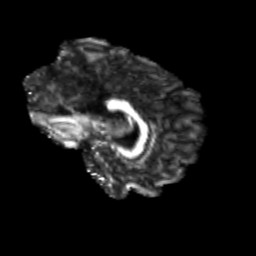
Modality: FA
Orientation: sagittal
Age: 25
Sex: female
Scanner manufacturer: siemens
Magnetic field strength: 3 T
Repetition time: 3.5 s
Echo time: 0.113 s